Current action and preconditions to check: trajectory_clear

Your task: For each precondition in the list above, predict whether it will hold at this action.

Consider the current scene as observed from the mobile robot's camera, and analyze the predicted future states of all dynamic agents (e.g., people, animals, vehicles, or any moving entities) within the NEXT SECOND.

IMPORTANT: Only answer "very likely" if you are absolutely certain—based on strong, clear evidence—that a dynamic agent will violate the precondition in the predicted future state. Do NOT answer "very likely" for unlikely, ambiguous, or low-probability risks.

Ask yourself for each precondition: Is there a high probability, with clear and convincing evidence, that the predicted future states of any dynamic agent will interfere with the predicted future state of the currently executing action within the NEXT SECOND, causing that precondition to fail?

Assess the risk level based on these predictions. Use "likely" or "very likely" if motions create a clear risk of interference.

Use "neutral" or "improbable" if agents are nearby but their predicted paths are clearly diverging or non-conflicting.

Failure Risk Categories: "very improbable", "improbable", "neutral", "likely", "very likely"

Answer Format: Output ONLY the probability_of_failure value from these categories: "very improbable", "improbable", "neutral", "likely", "very likely"

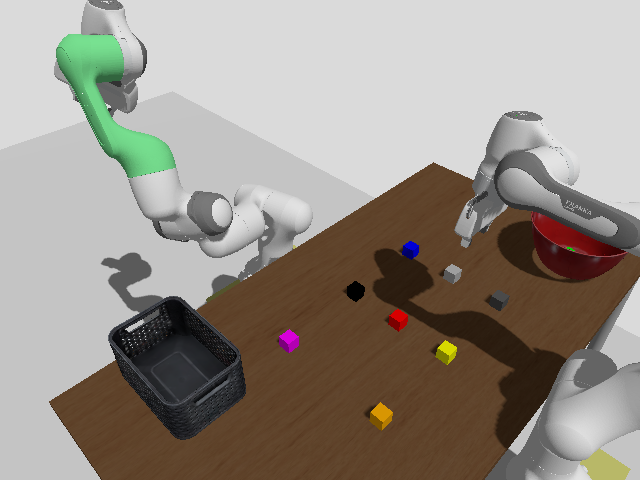

Answer: very improbable